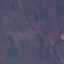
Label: PermanentCrop